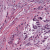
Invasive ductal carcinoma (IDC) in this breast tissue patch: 1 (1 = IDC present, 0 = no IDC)